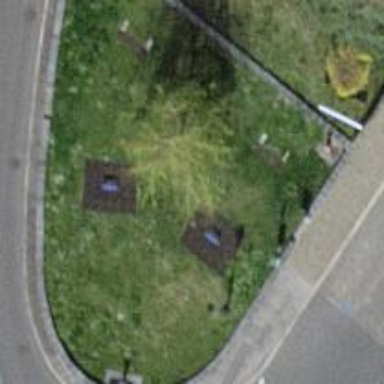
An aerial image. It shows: Broadleaved deciduous tree in park with tartan surface. The park features playground theme based on horses.